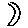
Label: moon